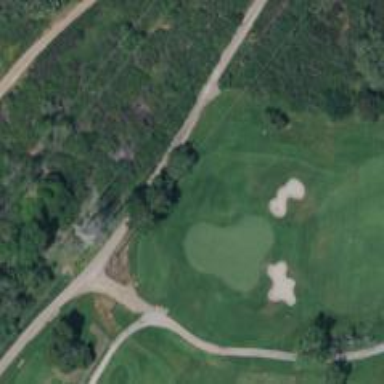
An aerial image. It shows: Golf hole.